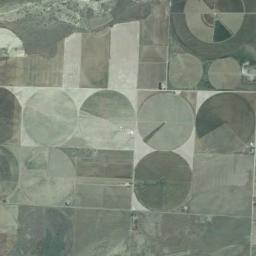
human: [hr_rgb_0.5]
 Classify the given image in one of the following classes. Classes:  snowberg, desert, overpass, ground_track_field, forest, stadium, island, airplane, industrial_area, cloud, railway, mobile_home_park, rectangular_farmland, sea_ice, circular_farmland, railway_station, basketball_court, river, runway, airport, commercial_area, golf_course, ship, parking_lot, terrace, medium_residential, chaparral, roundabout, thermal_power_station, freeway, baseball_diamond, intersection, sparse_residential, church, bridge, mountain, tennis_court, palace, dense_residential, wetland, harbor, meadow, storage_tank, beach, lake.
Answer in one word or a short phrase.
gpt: circular_farmland